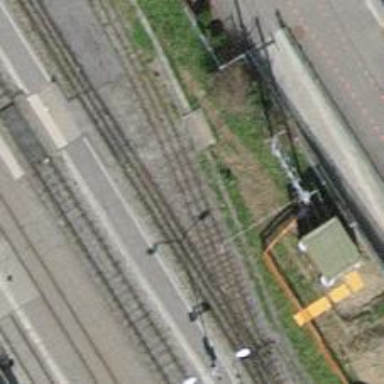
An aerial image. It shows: Narrow-gauge railway yard with electrified tracks using contact line.